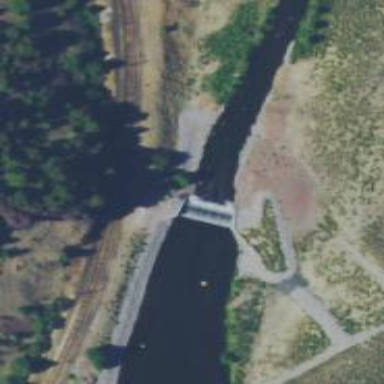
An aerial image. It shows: Dam across waterway.